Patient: sex M, age 42
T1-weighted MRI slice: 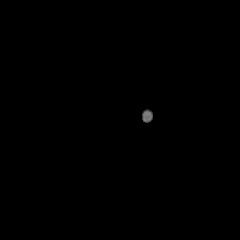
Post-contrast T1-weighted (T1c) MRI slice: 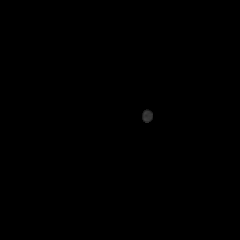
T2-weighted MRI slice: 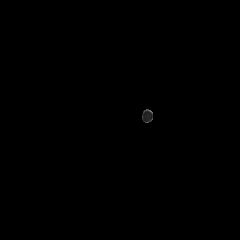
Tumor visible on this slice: no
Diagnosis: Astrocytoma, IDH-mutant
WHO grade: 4